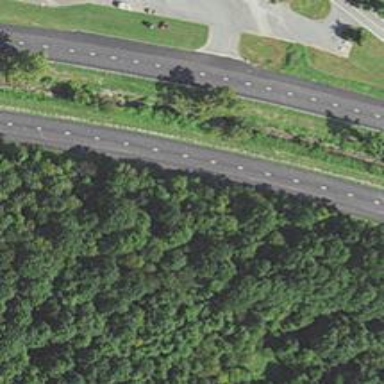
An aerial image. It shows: Primary highway.